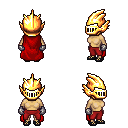
a pixel art fantasy rpg character, female body template, human, tanned skin, red cape, red pants, ruby red short mohawk hairstyle, gold helm, metal gloves, ghillies, four views (front, back, left, right), 2x2 character sprite sheet, small pixel art, hard edges, no anti-aliasing